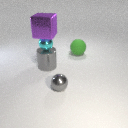
large gray metal cylinder below large purple metal cube